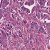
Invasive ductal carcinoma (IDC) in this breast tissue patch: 1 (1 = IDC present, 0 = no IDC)